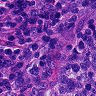
Metastatic tissue present: yes